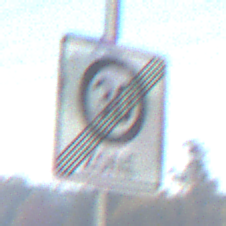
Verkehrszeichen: EndeZone30
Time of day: Dawn
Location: Outdoor (Nature)
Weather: Clear
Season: NotSpecified
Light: Natural